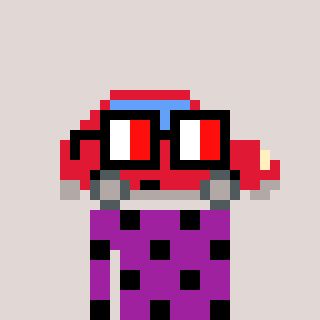
a pixel art character with square glasses with black frames and red eyes, a car-shaped head and a magenta-colored body on a warm background